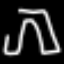
Label: pants